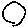
Label: circle